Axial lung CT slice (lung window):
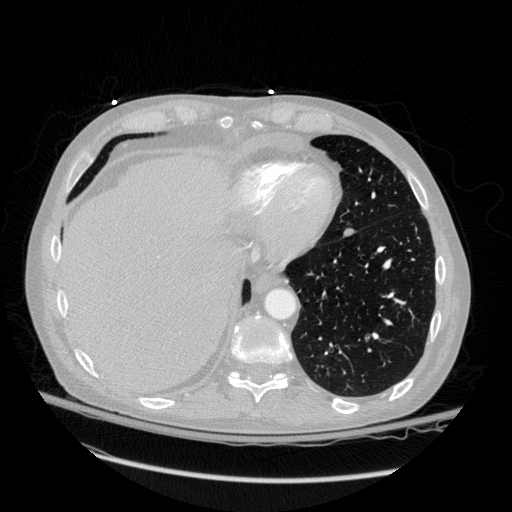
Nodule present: yes
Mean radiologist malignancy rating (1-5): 2